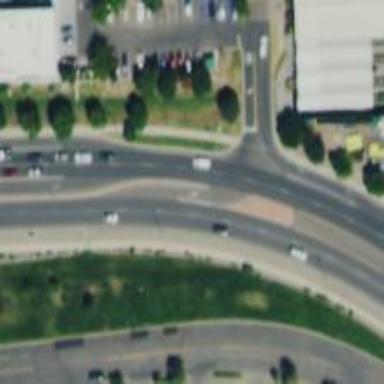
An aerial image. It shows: Asphalt road with secondary link designation.